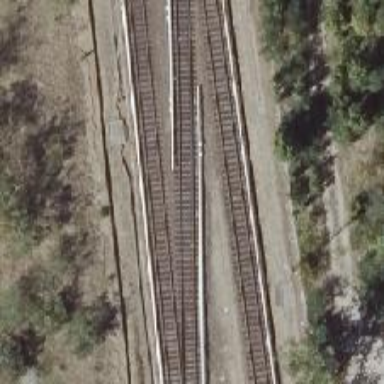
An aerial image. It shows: Railway milestone.